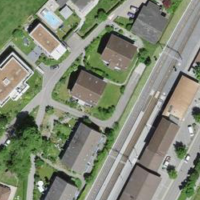
EUNIS habitat code: 57
Species observed at this site:
Moneses uniflora
Astrantia major